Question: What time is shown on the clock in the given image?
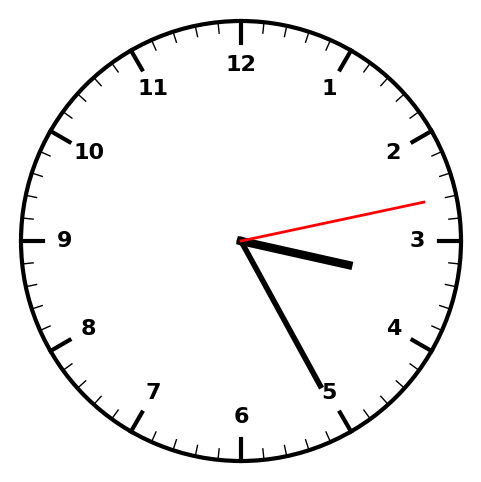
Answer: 03:25:13